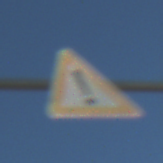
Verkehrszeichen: Gefahrenstelle
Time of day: MorningAfternoon
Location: Outdoor (Nature)
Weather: Clear
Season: Autumn
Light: Natural